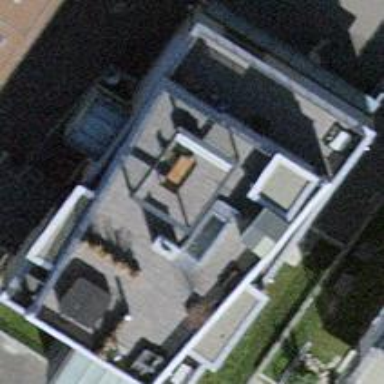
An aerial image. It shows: Apartment building with flat roof.